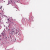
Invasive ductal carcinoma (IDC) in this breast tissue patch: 0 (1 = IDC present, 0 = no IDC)